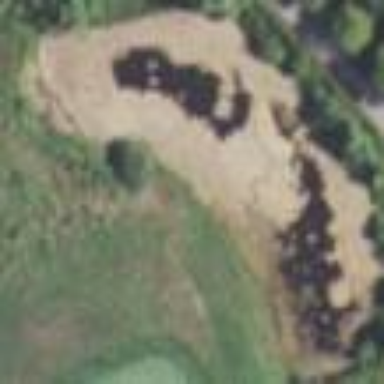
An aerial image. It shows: Water hazard in golf course. The hazard is natural water feature.